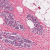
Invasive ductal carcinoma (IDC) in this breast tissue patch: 0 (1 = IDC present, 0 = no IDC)